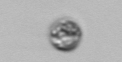
Label: Dinophyceae